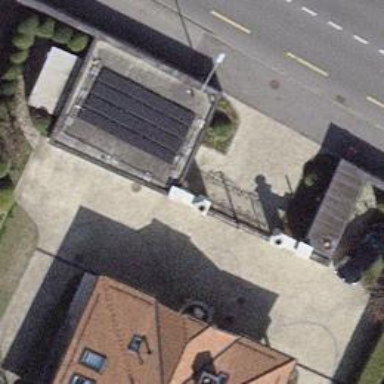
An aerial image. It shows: Gate.